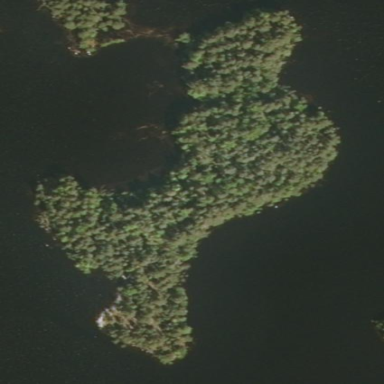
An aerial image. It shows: Island.